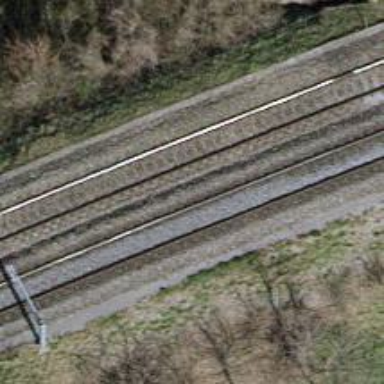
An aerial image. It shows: Railway track with contact line for electrification.